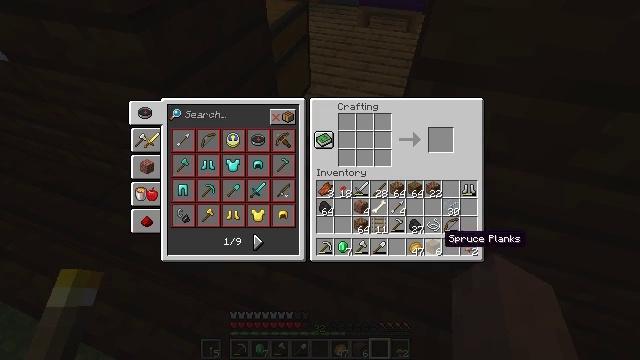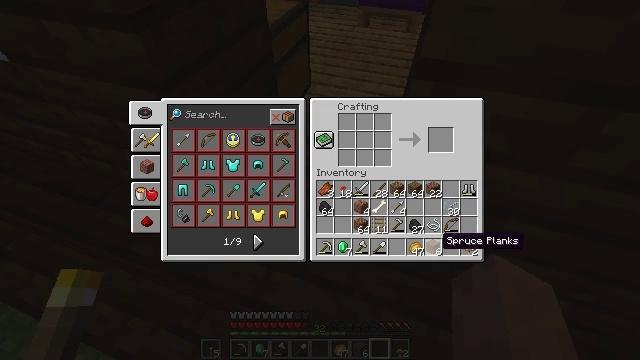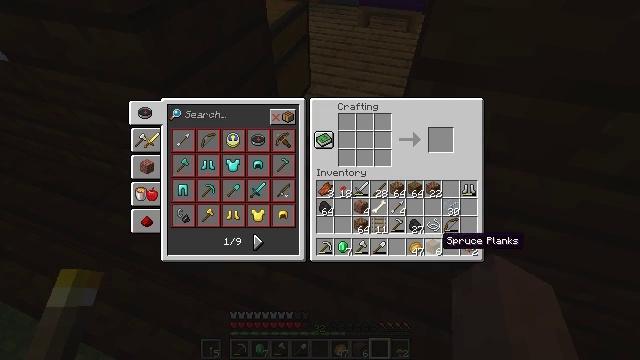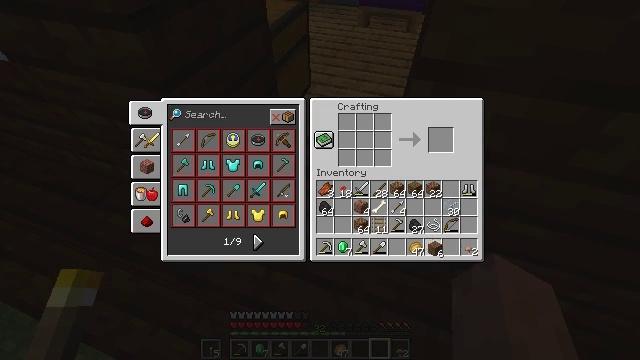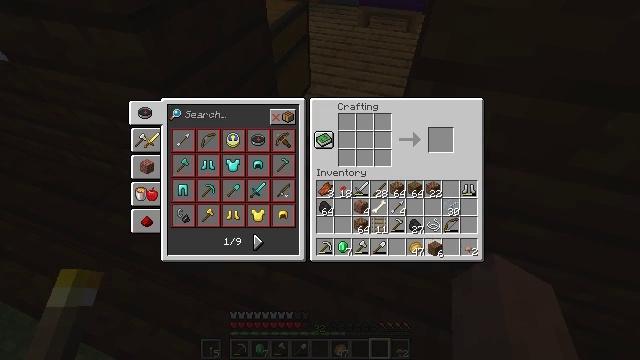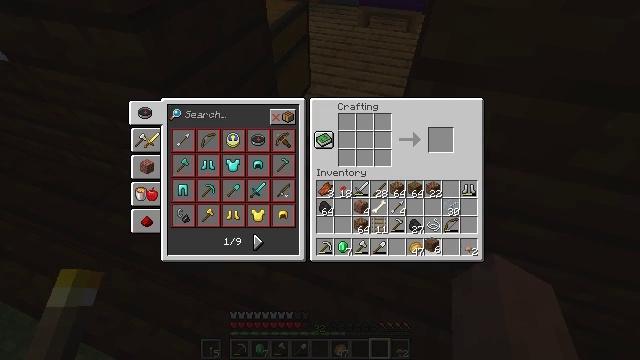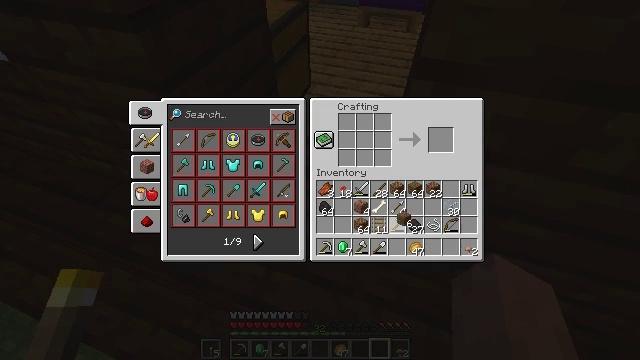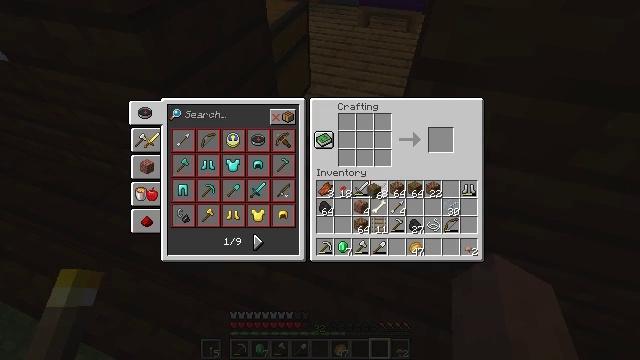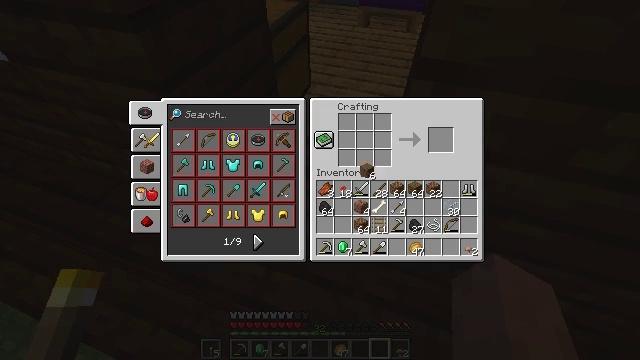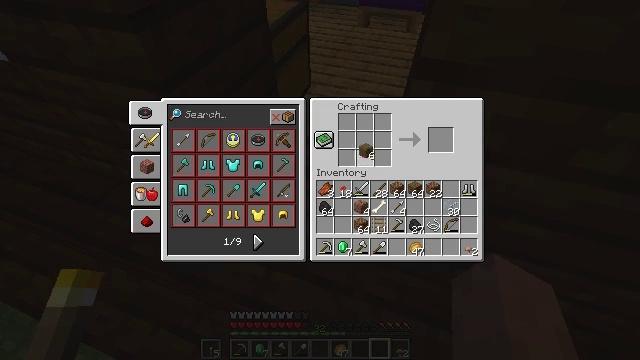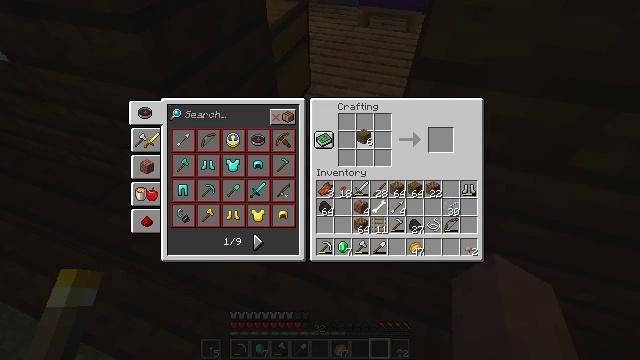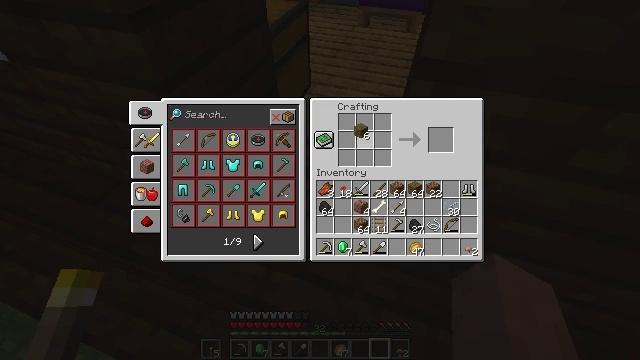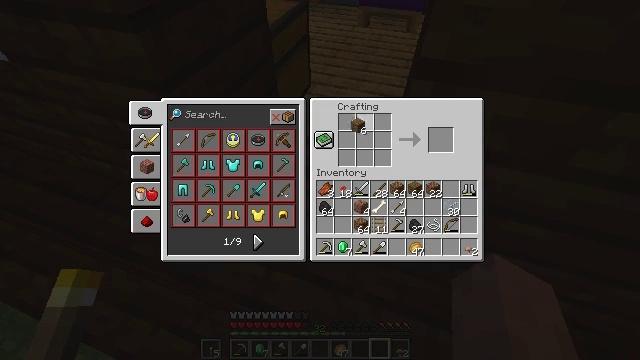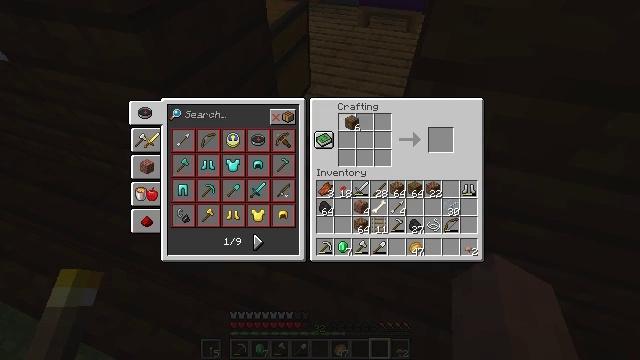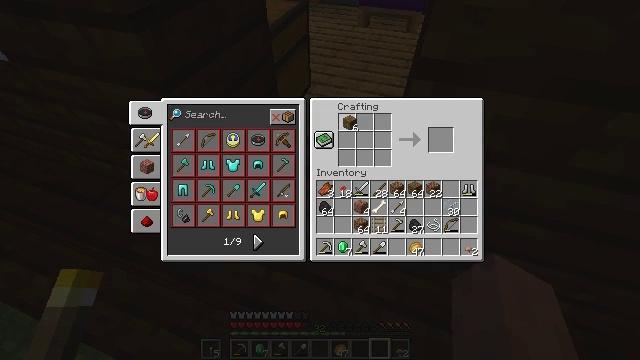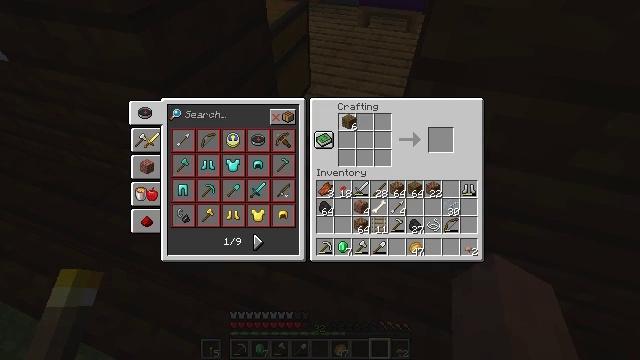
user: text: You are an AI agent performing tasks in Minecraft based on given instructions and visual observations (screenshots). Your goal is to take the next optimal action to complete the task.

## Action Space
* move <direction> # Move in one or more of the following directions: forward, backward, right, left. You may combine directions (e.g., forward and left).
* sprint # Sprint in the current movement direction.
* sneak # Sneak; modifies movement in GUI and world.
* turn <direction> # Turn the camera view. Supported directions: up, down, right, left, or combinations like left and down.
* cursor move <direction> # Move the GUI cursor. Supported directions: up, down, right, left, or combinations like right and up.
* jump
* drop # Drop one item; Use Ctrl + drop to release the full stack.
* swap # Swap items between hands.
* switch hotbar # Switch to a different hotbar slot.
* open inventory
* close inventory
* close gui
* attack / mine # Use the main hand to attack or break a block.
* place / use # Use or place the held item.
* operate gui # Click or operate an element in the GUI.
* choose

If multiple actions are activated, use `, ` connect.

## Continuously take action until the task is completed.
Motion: motion action
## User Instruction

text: Interact with the crafting table and make spruce stairs.
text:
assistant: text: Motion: no_op
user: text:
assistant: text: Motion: no_op
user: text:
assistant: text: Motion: operate gui
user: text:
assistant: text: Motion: operate gui
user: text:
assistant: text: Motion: operate gui
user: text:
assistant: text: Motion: cursor move left and up
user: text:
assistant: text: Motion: cursor move left and up
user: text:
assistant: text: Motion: cursor move up
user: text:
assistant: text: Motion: cursor move up
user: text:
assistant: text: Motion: cursor move up
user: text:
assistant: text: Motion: no_op
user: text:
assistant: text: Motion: no_op
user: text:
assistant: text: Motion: no_op
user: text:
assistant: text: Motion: no_op
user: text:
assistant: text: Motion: no_op
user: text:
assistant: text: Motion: no_op
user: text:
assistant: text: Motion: no_op
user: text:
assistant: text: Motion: no_op
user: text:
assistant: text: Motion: no_op
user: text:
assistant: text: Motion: operate gui
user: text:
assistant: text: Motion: operate gui
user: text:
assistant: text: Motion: operate gui
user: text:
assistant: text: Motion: cursor move down, operate gui
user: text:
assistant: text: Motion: cursor move down, operate gui
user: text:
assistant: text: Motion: cursor move down, operate gui
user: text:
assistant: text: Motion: operate gui
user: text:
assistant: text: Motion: operate gui
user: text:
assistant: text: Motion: operate gui
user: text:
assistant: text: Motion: cursor move right, operate gui
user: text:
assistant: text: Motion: cursor move right, operate gui